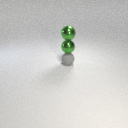
small green metal sphere above small green metal sphere